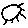
Label: sun